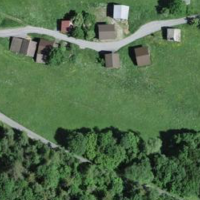
EUNIS habitat code: 24
Species observed at this site:
Certhia brachydactyla
Lophophanes cristatus
Turdus pilaris
Phoenicurus ochruros
Fringilla coelebs
Aegithalos caudatus
Carduelis carduelis
Periparus ater